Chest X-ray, PA view. Patient: 44 years old, sex M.
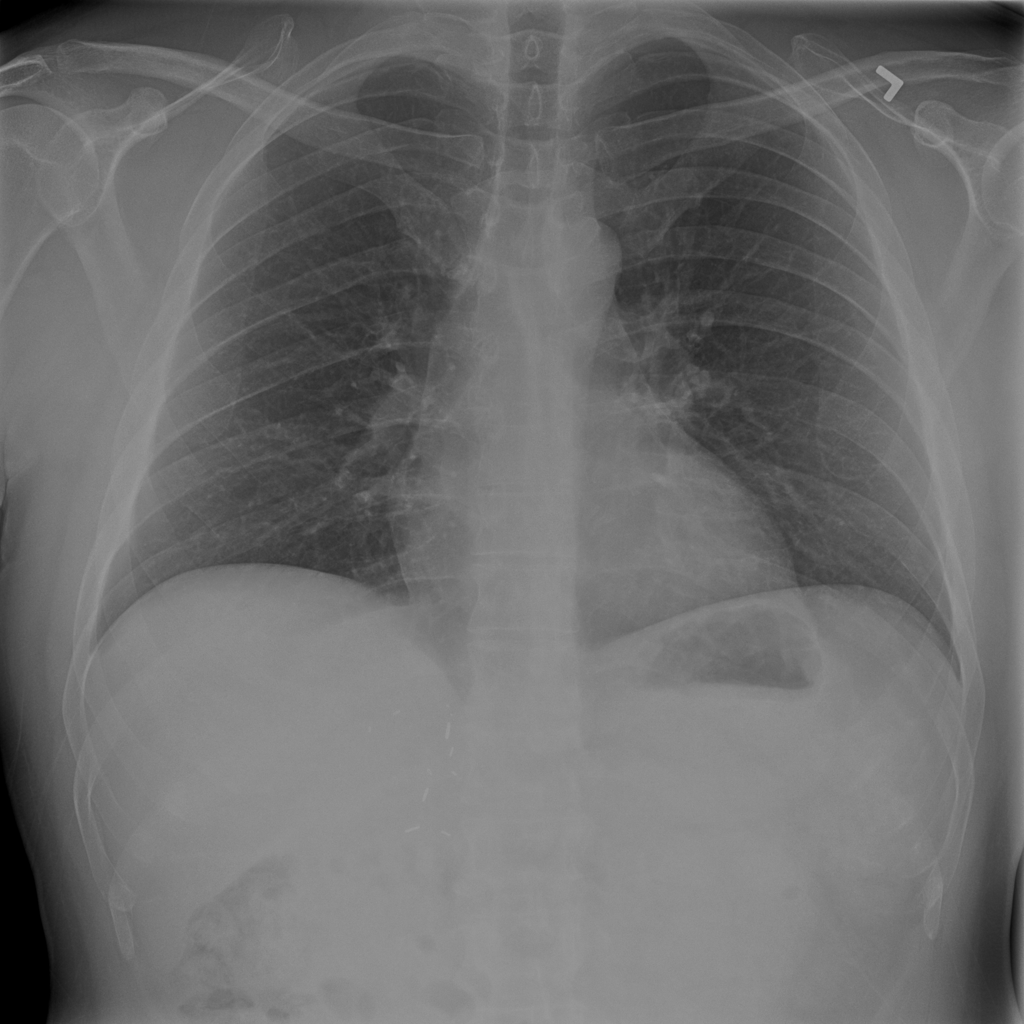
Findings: No Finding